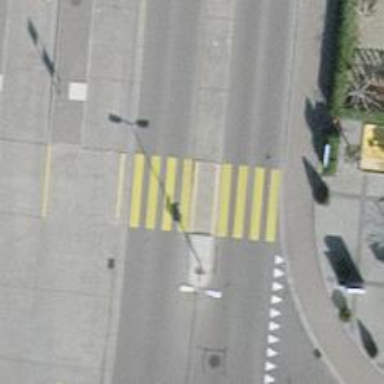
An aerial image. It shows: Kerb barrier.